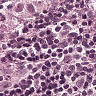
Metastatic tissue present: yes